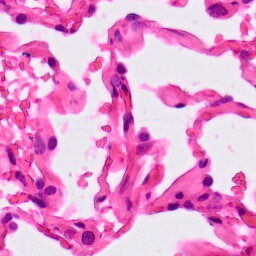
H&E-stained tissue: Lung